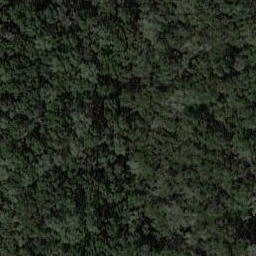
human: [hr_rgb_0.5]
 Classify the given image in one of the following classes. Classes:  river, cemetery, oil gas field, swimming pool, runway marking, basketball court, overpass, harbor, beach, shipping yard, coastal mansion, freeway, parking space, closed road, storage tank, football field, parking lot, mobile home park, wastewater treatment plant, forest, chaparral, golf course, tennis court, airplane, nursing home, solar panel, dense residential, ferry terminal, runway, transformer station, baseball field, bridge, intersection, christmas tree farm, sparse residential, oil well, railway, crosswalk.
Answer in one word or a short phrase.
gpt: forest